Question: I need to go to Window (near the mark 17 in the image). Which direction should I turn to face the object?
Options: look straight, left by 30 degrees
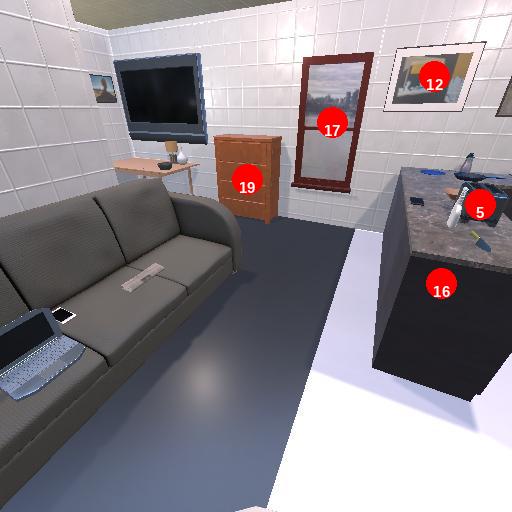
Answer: look straight